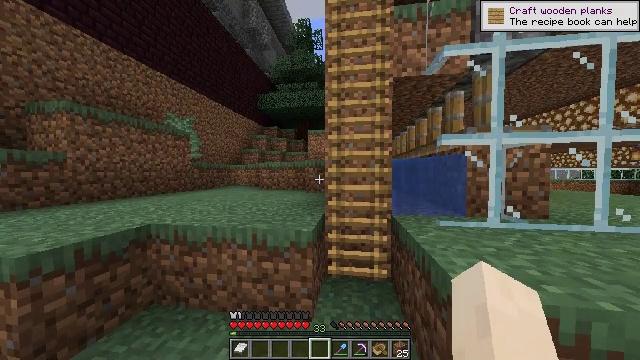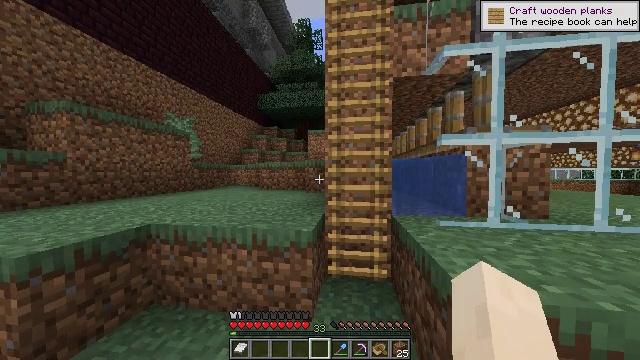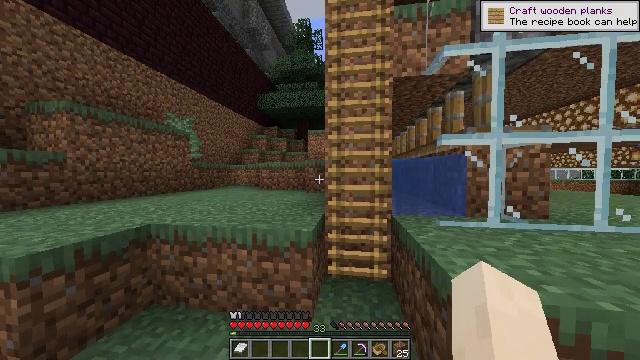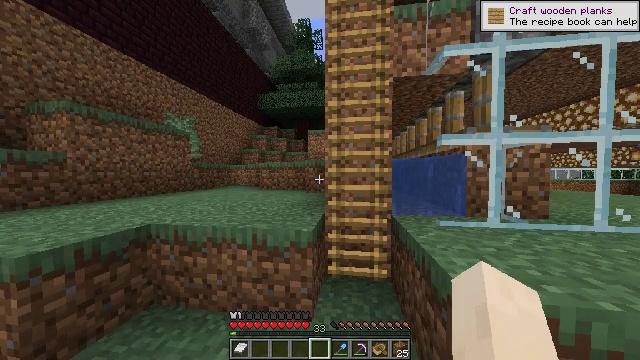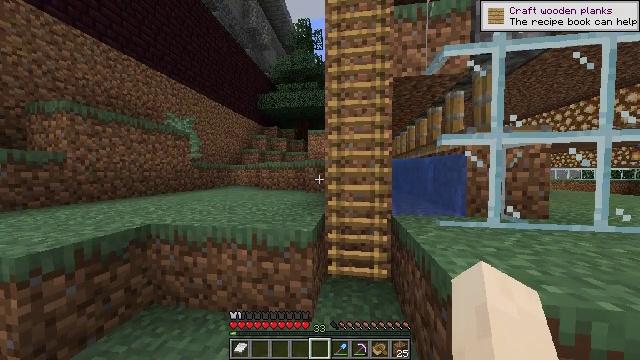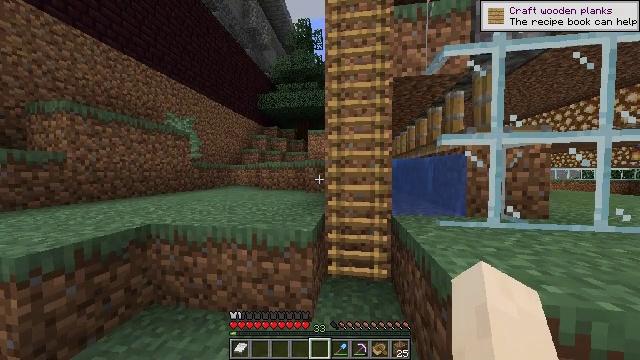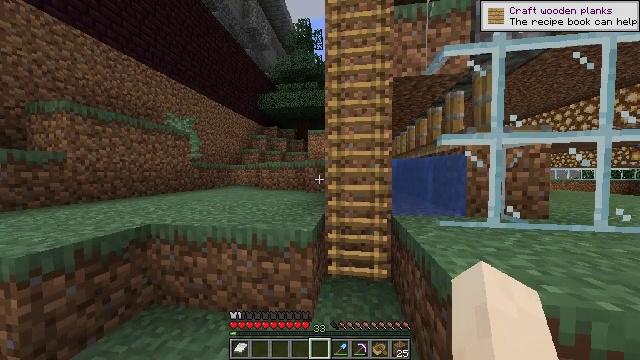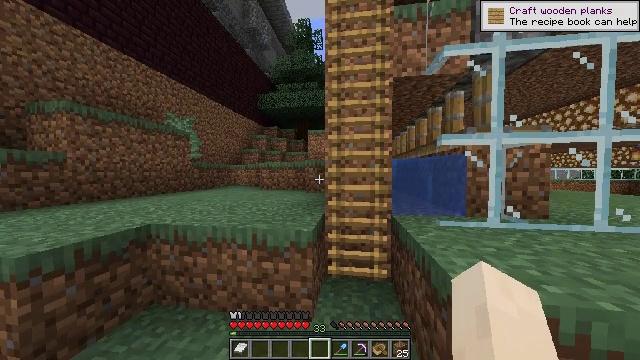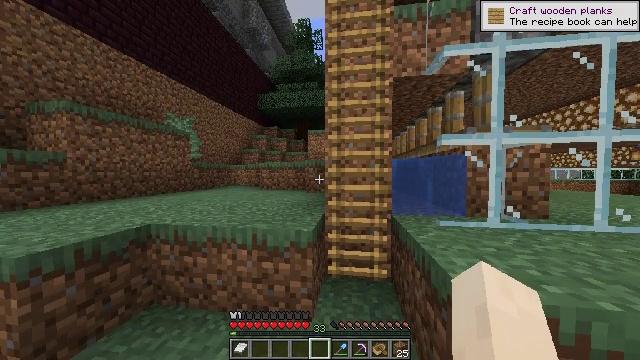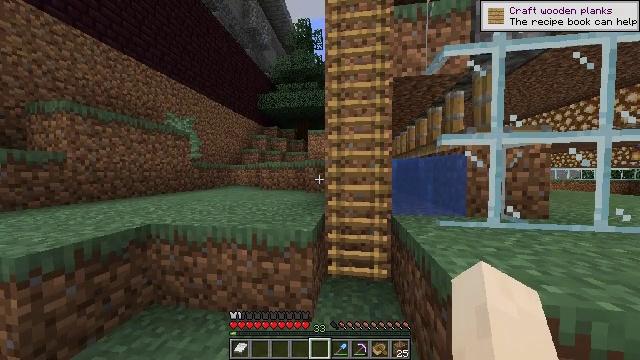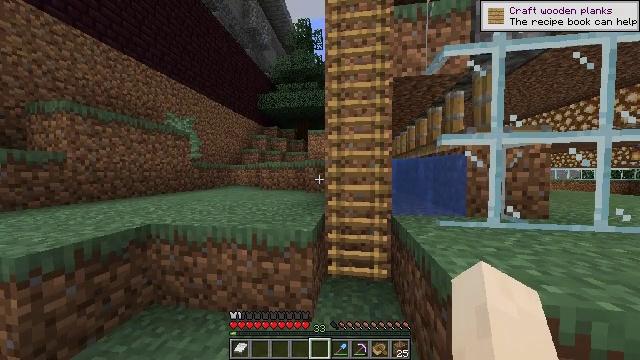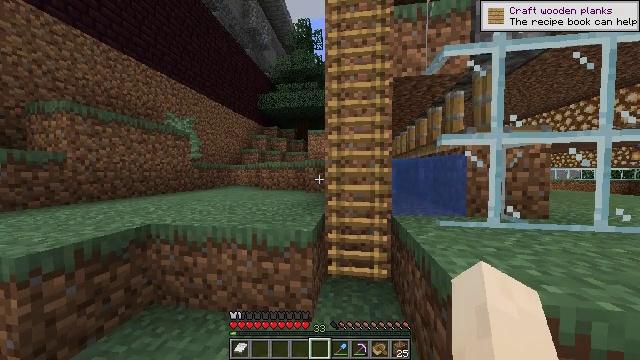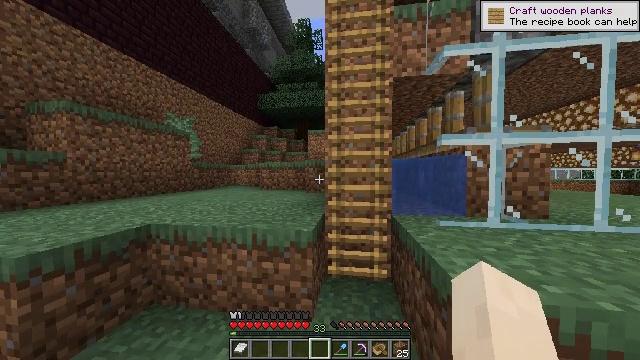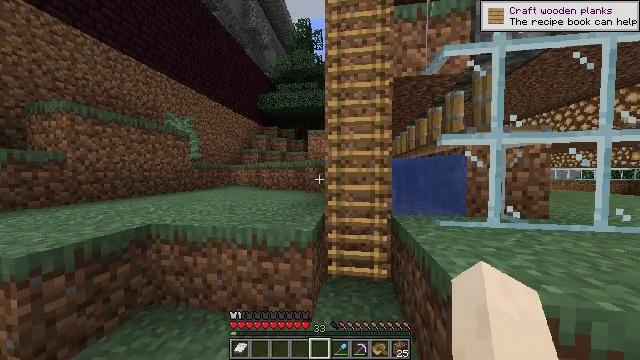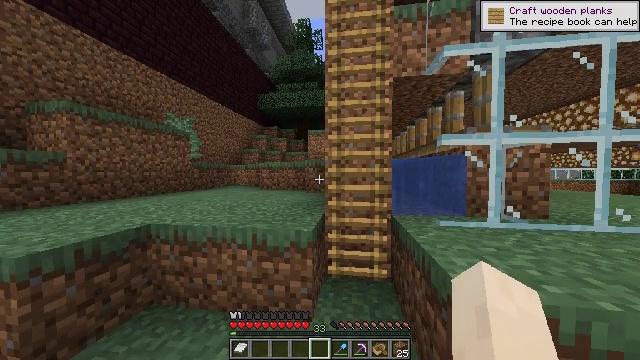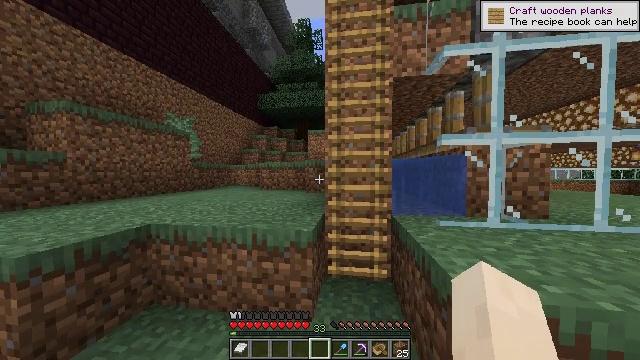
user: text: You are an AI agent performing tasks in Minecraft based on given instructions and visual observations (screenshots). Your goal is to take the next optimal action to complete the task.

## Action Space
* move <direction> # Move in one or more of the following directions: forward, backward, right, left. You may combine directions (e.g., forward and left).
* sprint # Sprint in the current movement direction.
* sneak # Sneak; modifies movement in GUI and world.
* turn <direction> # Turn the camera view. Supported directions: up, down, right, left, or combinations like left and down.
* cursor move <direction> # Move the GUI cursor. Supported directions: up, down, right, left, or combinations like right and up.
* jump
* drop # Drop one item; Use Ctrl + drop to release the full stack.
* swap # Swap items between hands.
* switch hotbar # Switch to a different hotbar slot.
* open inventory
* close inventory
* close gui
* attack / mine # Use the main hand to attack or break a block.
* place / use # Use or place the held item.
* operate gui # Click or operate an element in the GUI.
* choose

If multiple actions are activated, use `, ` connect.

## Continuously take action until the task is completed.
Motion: motion action
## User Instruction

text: Remove the ladder from its position.
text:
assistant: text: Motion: no_op
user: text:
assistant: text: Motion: no_op
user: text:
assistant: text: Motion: no_op
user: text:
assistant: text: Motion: no_op
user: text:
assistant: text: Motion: no_op
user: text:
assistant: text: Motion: no_op
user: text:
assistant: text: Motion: no_op
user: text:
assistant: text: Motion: no_op
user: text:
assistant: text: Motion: no_op
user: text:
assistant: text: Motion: no_op
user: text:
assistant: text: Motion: no_op
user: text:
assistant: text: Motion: no_op
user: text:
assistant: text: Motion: no_op
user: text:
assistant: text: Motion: no_op
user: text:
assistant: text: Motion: no_op
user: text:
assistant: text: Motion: no_op
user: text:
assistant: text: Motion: no_op
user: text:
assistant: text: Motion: no_op
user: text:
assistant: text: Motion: no_op
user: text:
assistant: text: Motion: turn right and down
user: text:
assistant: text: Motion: no_op
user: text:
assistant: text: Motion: no_op
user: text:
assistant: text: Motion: no_op
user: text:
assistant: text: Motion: move forward
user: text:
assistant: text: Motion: move forward, turn right
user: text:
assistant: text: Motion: move forward, turn right
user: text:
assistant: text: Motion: move forward
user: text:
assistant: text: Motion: move forward
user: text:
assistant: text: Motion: move forward, turn right
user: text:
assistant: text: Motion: move forward, turn right and up